Question: I'm trying to achieve something similar to the attached image - simply a semi-transparent overlay and a label and a button. I have tried adding a view with a button and a label and decreasing the alpha but I can't get it to work. Does anyone know how I could achieve something similar while trying to be cheap on memory.

Thank you in advance for any help :).
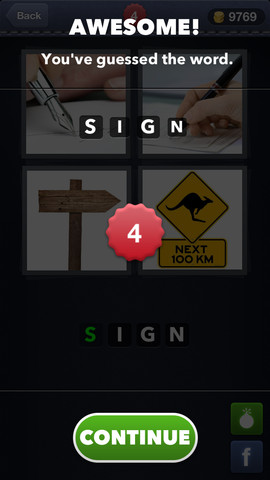
Answer: Actually, adding a subview with semi-transparent background color worked perfectly fine for me:

The only code I added to the single-view app template:
'''
- (void)viewDidLoad
{
[super viewDidLoad];
// Do any additional setup after loading the view, typically from a nib.
[self.view addSubview:self.semiView];
}
'''